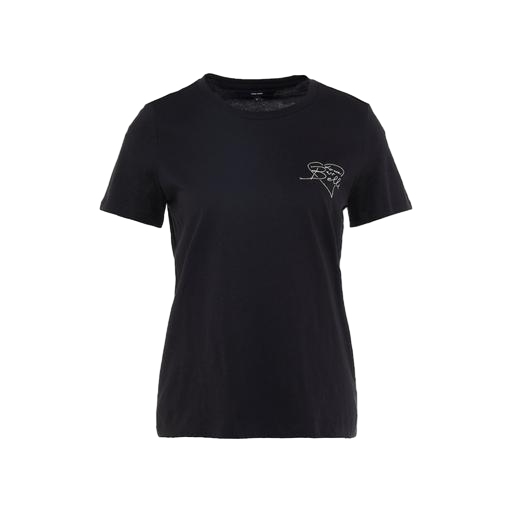
t-shirt twist graphic, mid t-shirt, black short sleeve half dome tee, white background